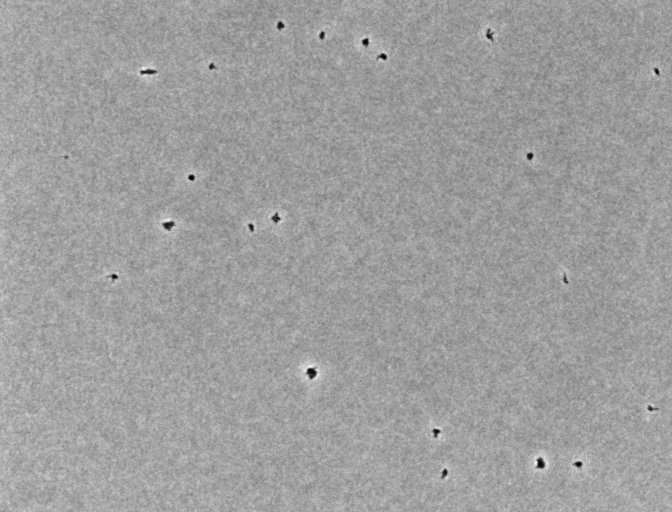
Phase contrast microscopy, 20x objective, 3 h incubation